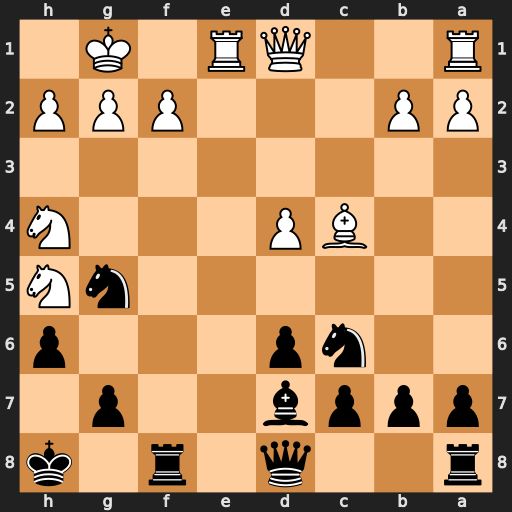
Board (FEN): r2q1r1k/pppb2p1/2np3p/6nN/2BP3N/8/PP3PPP/R2QR1K1
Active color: b
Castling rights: -
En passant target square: -
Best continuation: Nh3+ gxh3 Qxh4